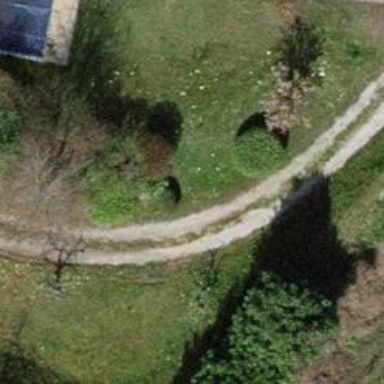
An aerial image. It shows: Unpaved driveway designed for service vehicles.